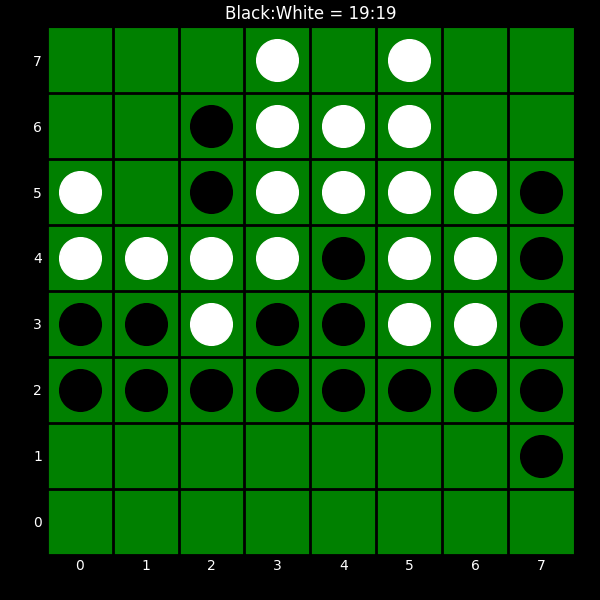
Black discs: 19
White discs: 19